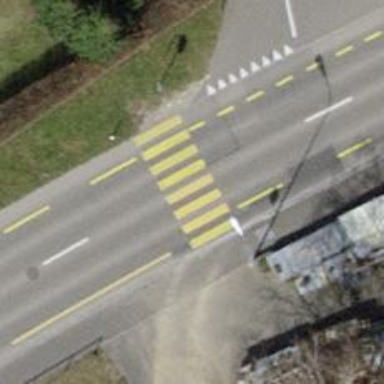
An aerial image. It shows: Marked crossing on the road.